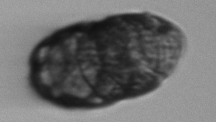
Label: Margalefidinium